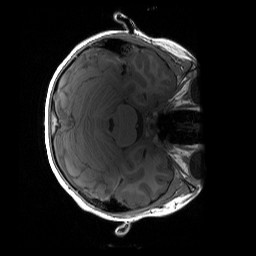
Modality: T1w
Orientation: axial
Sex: female
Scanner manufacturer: siemens
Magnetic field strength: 3 T
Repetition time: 1.9 s
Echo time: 0.00243 s